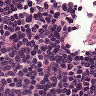
Metastatic tissue present: no